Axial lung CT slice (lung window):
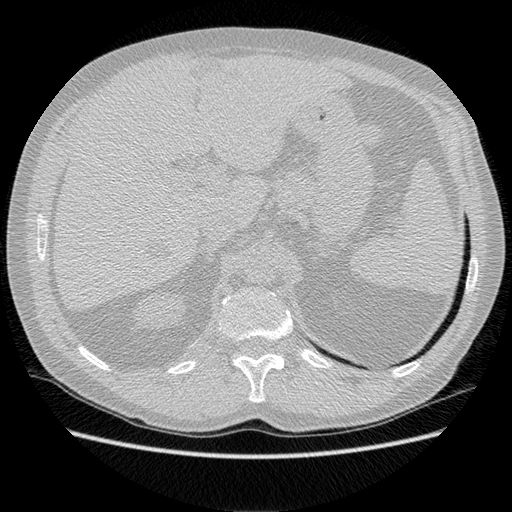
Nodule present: no